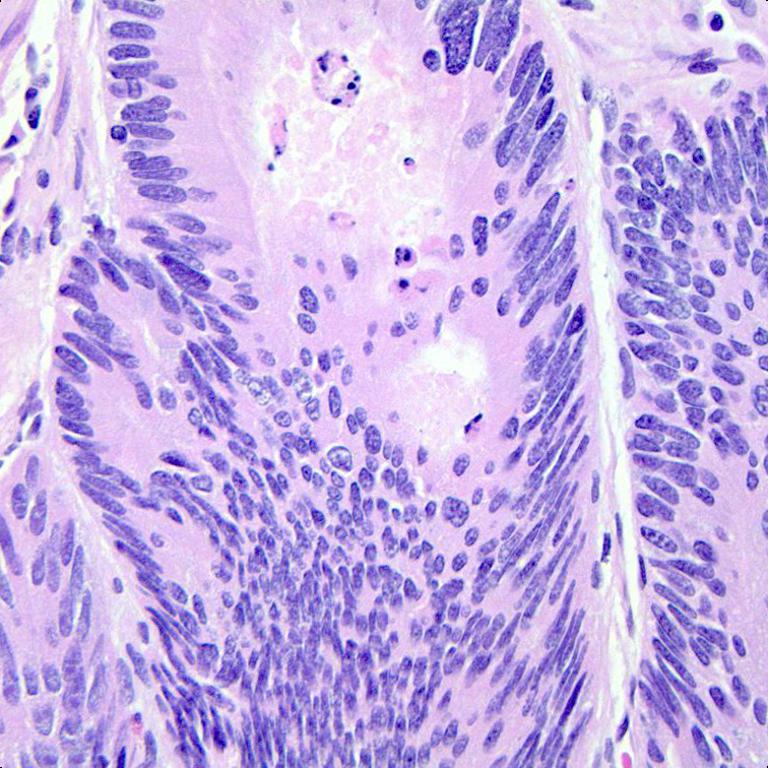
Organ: colon
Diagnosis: adenocarcinomas